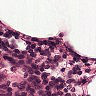
Metastatic tissue present: no